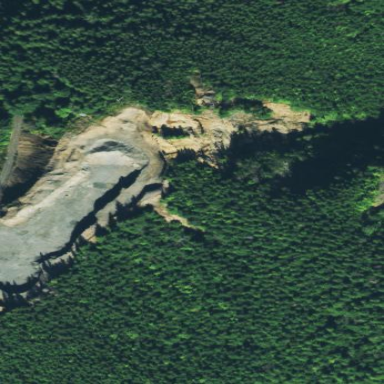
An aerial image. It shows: Quarry area.